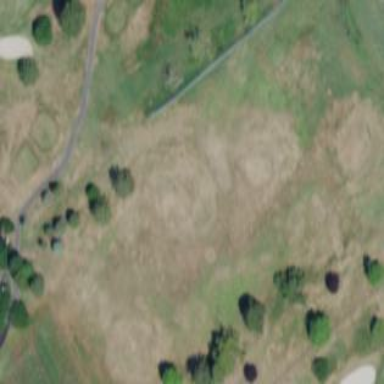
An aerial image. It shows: Grassy area designated as driving range for golf.